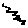
Label: zigzag